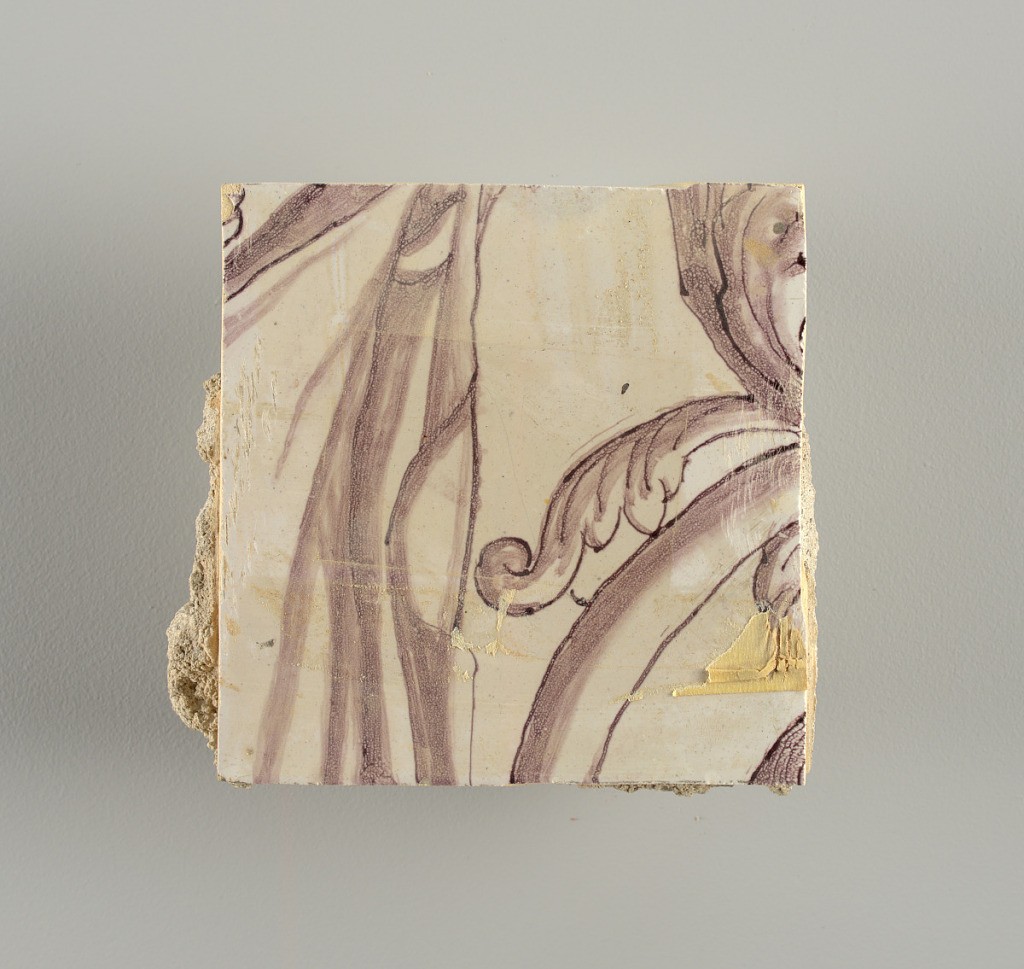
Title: Wall facing
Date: ca. 1725
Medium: tin-glazed earthenware, underglaze
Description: Two vertical rectangles, twenty-three tiles high.  A) Nine tiles wide at top; seven tiles wide at bottom.  B) Ten and one-half tiles wide.

Arabesque design of foliage.  A) with centered figure of Justice under a canopy.  B) with centered urn.